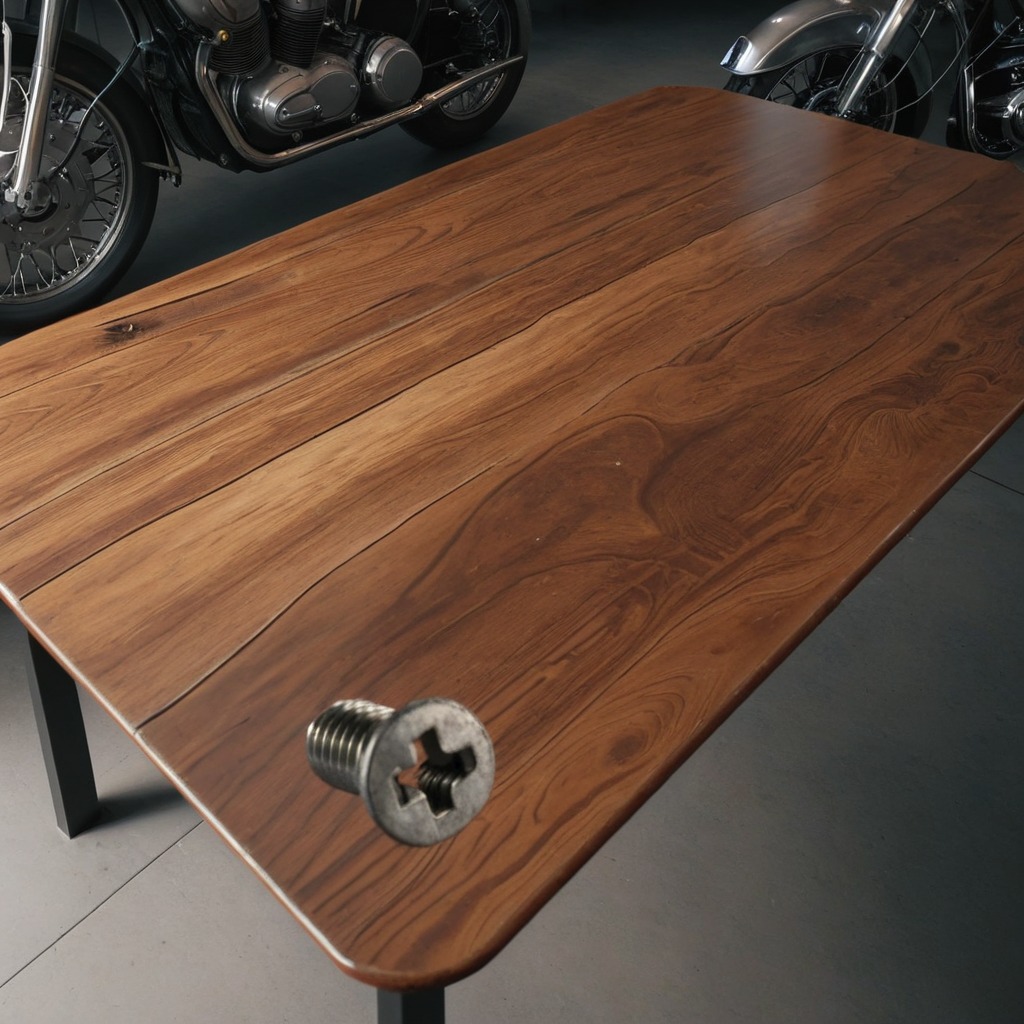
A metal screw is lying on the oil-spilled wooden table in a vintage motorcycle garage.